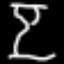
Label: hourglass